Question: I'm trying to use a subdomain to serve a matching version id with Google App Engine and Google Apps. I've gone through the documentation but it's still unclear to me.
1. On this page regarding custom domains, it says I'm in a special case for using Google Apps. test.example.com -> to load "test" version of the application.
<URL> -
> Note that the instructions on this page are for App Engine apps that use an ordinary HTTP connection and are not served through Google Apps. Here are some related procedures that require different instructions:
This leads me to here <URL>
It looks like the only way to add this subdomain in Google Apps is the field.
Will the Sites URL correspond to the App Engine version ID?
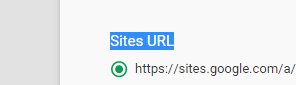
Answer: You only need to use Google Apps to map an appengine app to a domain if you need https. Right now, Google Apps is the only way you can upload an SSL cert - hence this restriction.
If you do map your appengine app to a domain through google apps, you can do what you want by using wildcard subdomain mapping. <URL>.
The whole process is tedious, slow, and painful, and thats only when its not confusing, so put aside a good few hours to make all the changes and wait for DNS to propagate.